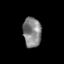
Tissue: skin
Cell type: Epithelial cells
Senescence score: 0.888
Nuclear area (px): 535
Mean DAPI intensity: 130.802